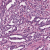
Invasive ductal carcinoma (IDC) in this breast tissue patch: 1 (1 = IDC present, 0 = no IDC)